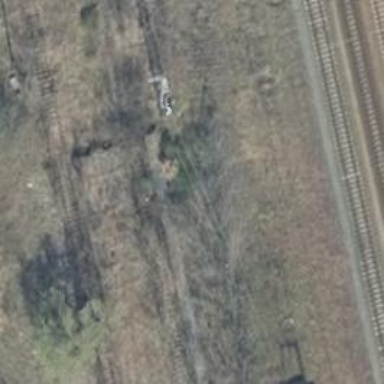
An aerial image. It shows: Abandoned railway yard is depicted.